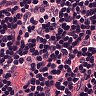
Metastatic tissue present: no